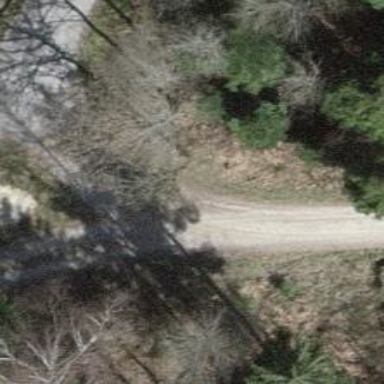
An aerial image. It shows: Gravel track road.